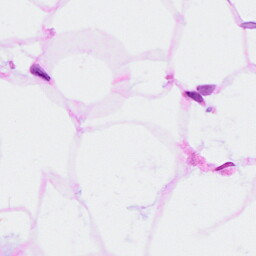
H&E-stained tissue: Breast